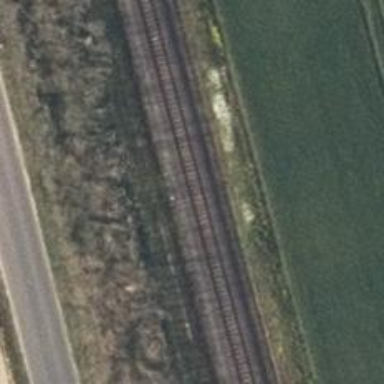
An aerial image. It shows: Railway signal.